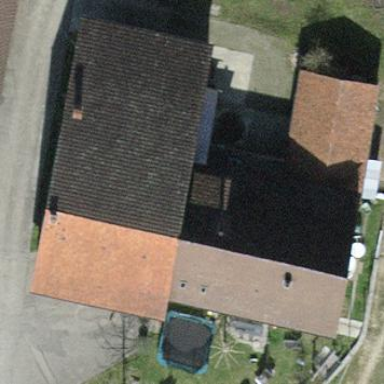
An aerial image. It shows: Farm building with gabled roof.